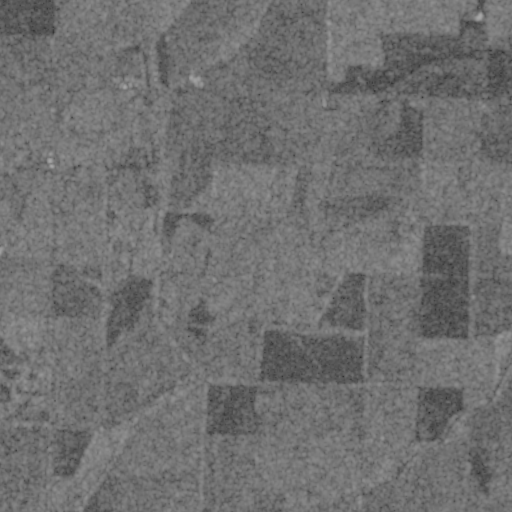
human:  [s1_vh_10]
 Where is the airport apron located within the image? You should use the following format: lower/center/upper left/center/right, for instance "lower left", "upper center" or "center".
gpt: The airport apron is located in the upper center of the image.
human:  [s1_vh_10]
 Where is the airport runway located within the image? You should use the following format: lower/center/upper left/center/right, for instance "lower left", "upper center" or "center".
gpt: The airport runway is located in the upper center of the image.
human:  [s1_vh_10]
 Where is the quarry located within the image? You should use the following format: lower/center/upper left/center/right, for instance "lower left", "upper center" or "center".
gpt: There is no quarry in the image.

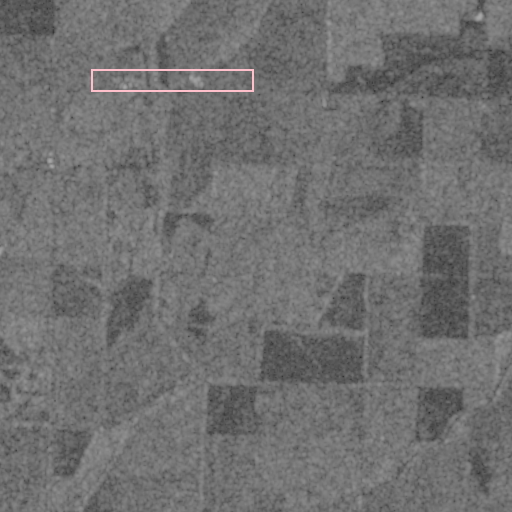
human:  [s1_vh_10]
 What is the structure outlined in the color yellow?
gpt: There is no yellow outline.
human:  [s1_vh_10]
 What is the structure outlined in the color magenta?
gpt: There is no structure outlined in magenta.